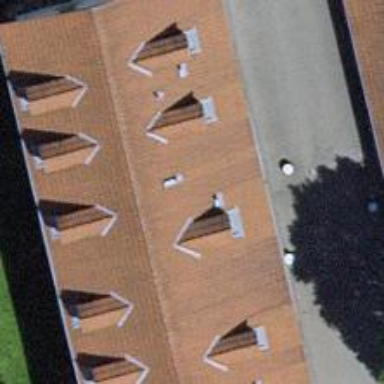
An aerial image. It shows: Apartment building with gabled roof made of roof tiles.